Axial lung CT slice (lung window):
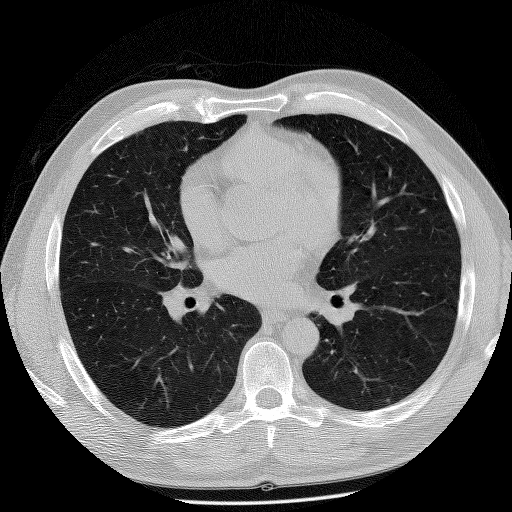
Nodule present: yes
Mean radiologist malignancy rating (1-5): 3